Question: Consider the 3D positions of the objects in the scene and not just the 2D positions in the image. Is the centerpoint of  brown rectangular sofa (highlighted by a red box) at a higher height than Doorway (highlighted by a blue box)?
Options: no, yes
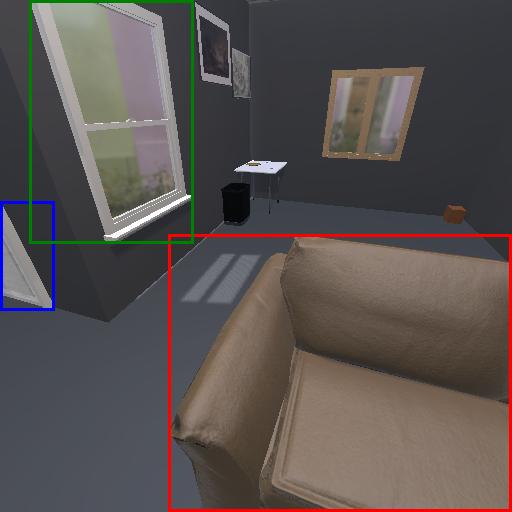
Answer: no